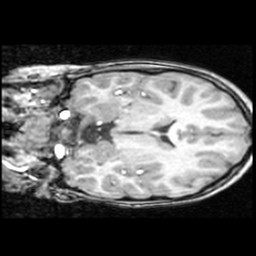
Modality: T1w
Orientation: coronal
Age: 9
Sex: female
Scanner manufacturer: ge
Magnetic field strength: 1.5 T
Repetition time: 0.03333 s
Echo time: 0.008 s